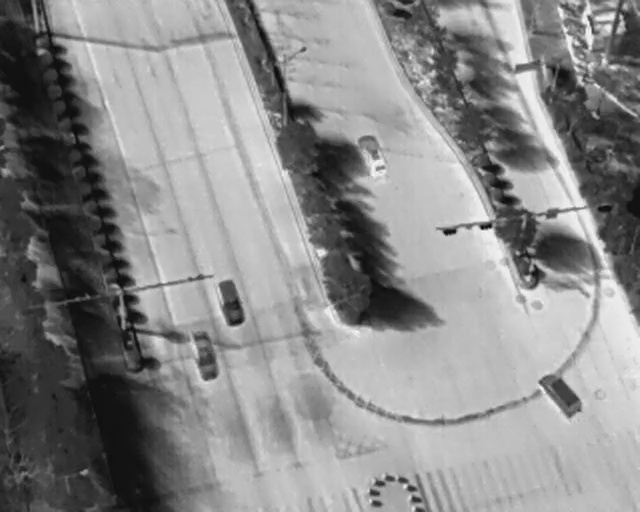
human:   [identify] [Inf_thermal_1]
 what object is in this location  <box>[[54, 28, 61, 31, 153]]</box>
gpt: <ref>1 medium car at the top</ref>

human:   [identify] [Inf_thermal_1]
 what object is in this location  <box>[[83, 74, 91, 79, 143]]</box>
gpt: <ref>1 medium car at the bottom right</ref>